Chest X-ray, PA view. Patient: 8 years old, sex M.
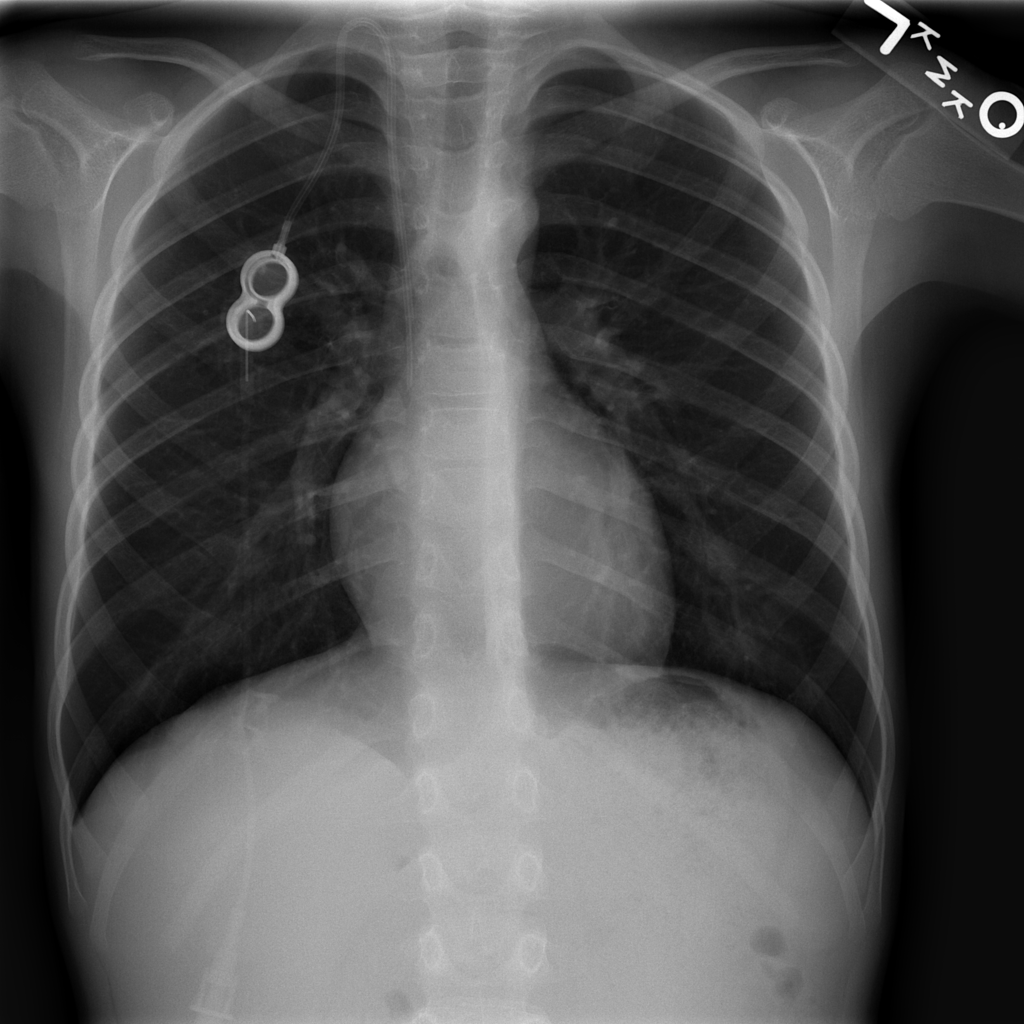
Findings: No Finding